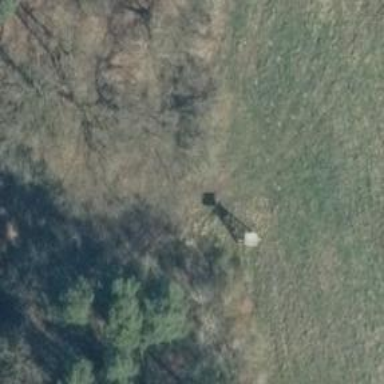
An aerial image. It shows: Hunting stand.